Field crop: tomato
Growth stage: 2
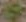
Species: solanum